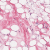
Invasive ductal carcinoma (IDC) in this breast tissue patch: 0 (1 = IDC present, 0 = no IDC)